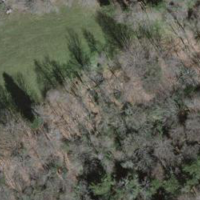
EUNIS habitat code: 44
Species observed at this site:
Fagus sylvatica